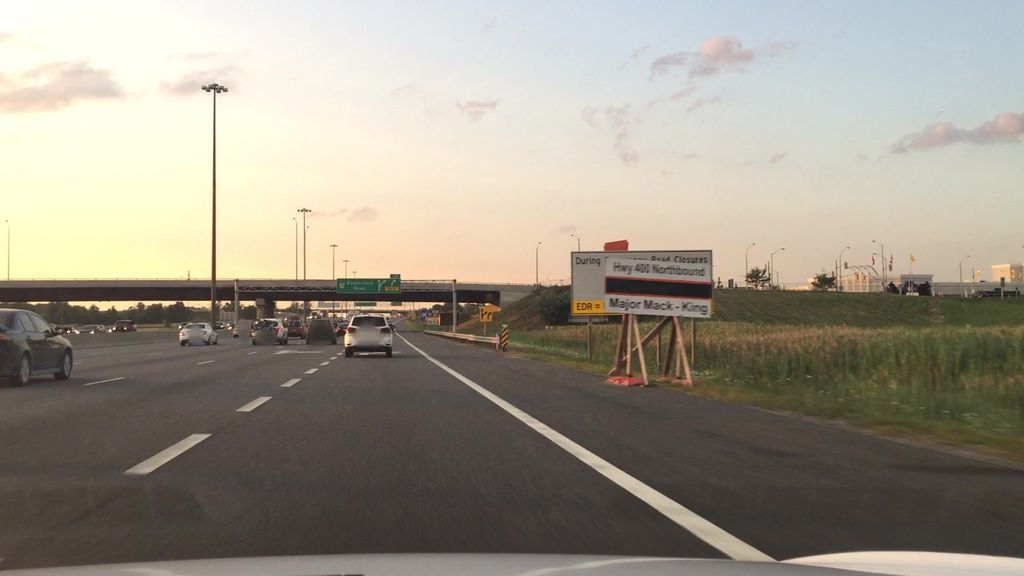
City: toronto